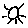
Label: sun